Interaction volume radius: 10 \u00c5
Interaction volume height: 10 \u00c5
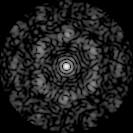
Disorder parameter: 0.7106